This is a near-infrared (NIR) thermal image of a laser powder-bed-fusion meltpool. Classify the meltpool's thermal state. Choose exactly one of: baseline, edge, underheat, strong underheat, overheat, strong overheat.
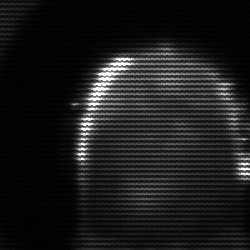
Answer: baseline